Interaction volume radius: 10 \u00c5
Interaction volume height: 25 \u00c5
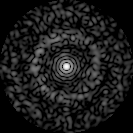
Disorder parameter: 0.8355